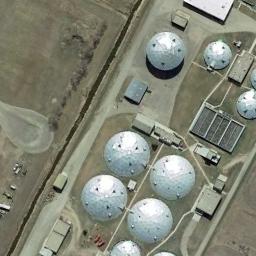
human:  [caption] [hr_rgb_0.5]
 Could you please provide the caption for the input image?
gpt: There are some white and silver storage tanks on the bare land .

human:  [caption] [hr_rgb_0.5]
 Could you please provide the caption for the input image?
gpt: There are many different-sized storage tanks and many buildings in the factory, And there are large lawns in the factory .

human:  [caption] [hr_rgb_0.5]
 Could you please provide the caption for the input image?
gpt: There are many buildings beside the storage tanks .

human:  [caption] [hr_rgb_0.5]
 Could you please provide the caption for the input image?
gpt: One of these storage tanks is orange .

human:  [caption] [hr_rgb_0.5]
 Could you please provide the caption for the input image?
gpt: There are some storage tanks arranged neatly .